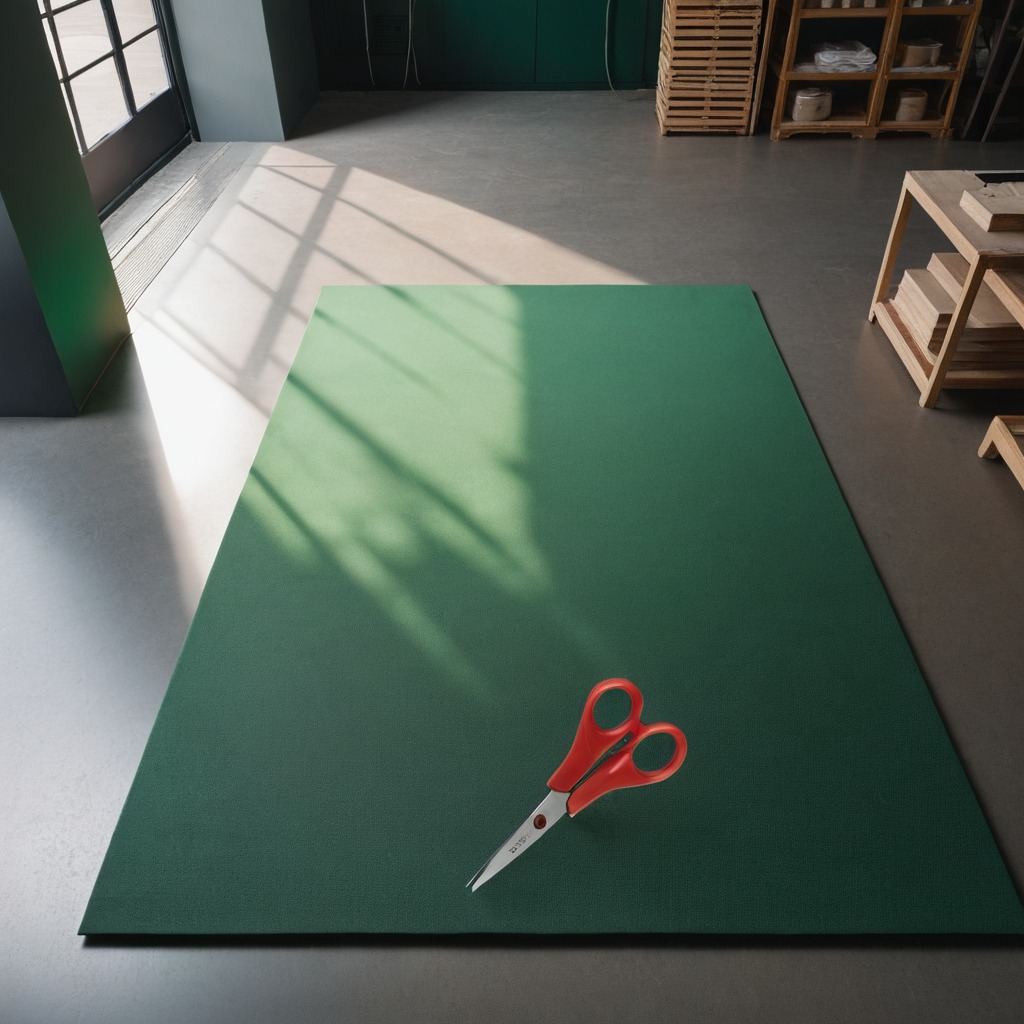
A scissor is lying on the tabletop.